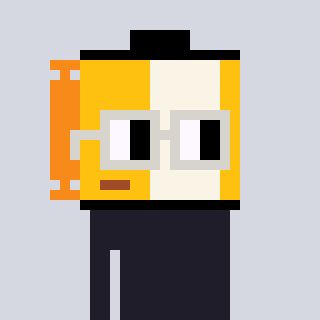
a pixel art character with square light gray glasses, a film roll-shaped head and a bege-colored body on a cool background